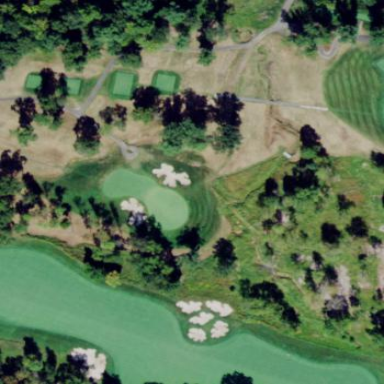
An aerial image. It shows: Area of rough grass used for golf.